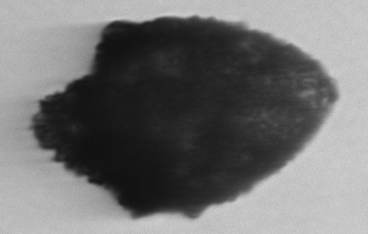
Label: Stenosemella_morphotype1